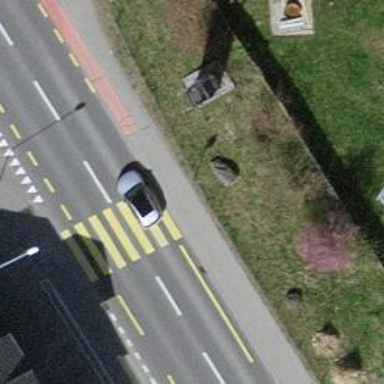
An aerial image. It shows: Kerb barrier.